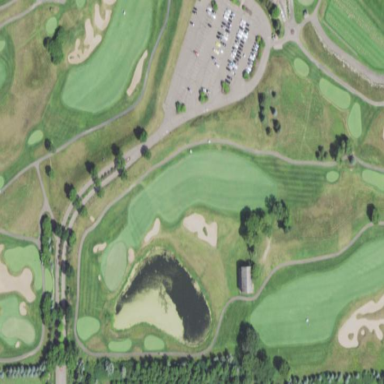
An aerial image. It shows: Grassy area designated as golf fairway.